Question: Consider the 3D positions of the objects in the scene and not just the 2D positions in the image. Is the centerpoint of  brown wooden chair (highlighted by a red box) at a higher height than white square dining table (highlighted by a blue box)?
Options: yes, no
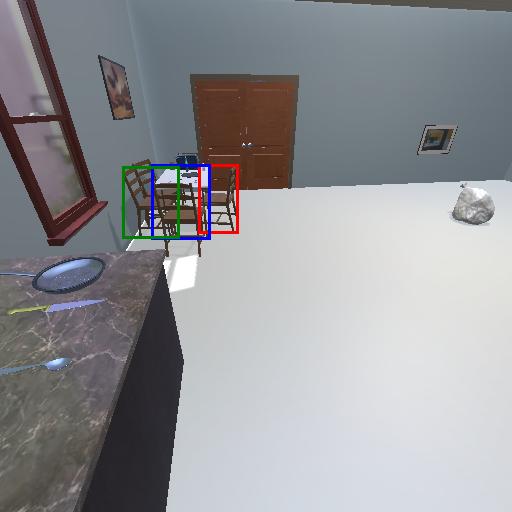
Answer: yes